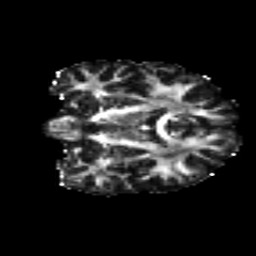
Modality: FA
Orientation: coronal
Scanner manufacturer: siemens
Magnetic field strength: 3 T
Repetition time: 4.16 s
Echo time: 0.0806 s